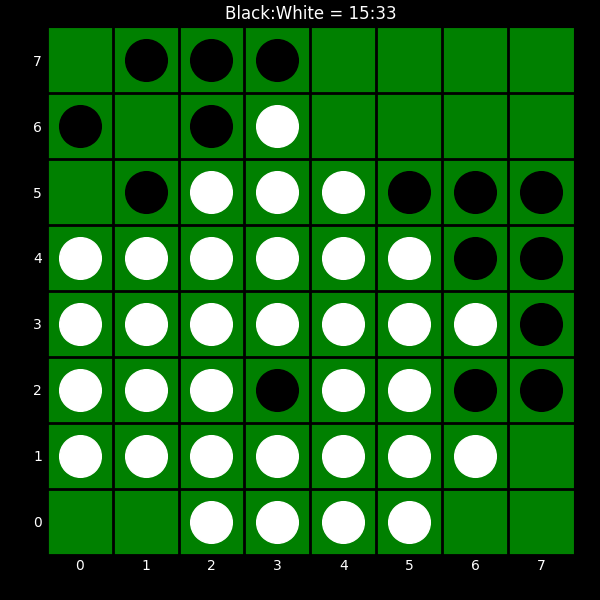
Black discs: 15
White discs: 33